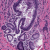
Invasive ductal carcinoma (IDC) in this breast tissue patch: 0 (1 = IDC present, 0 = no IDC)